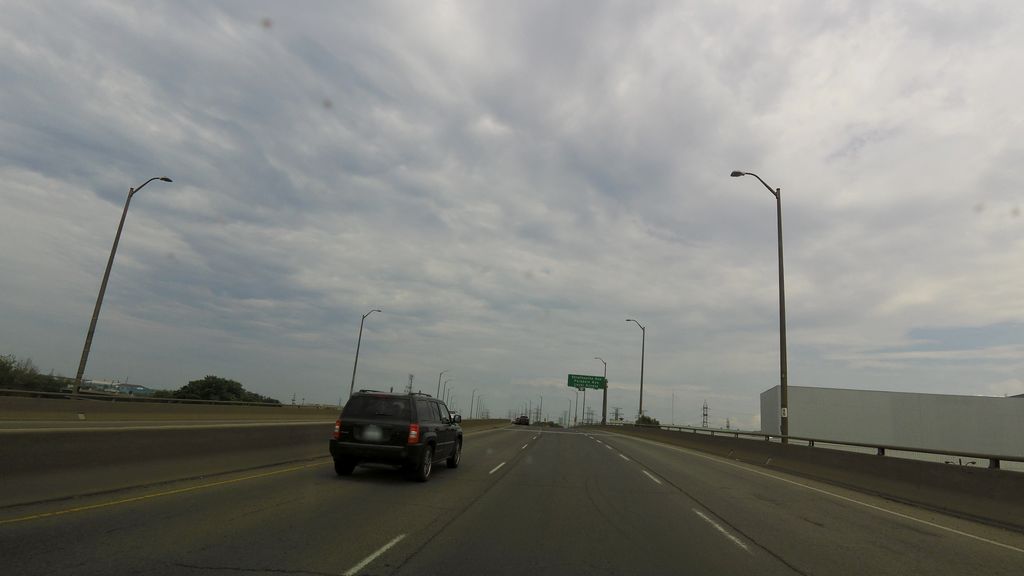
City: hamilton